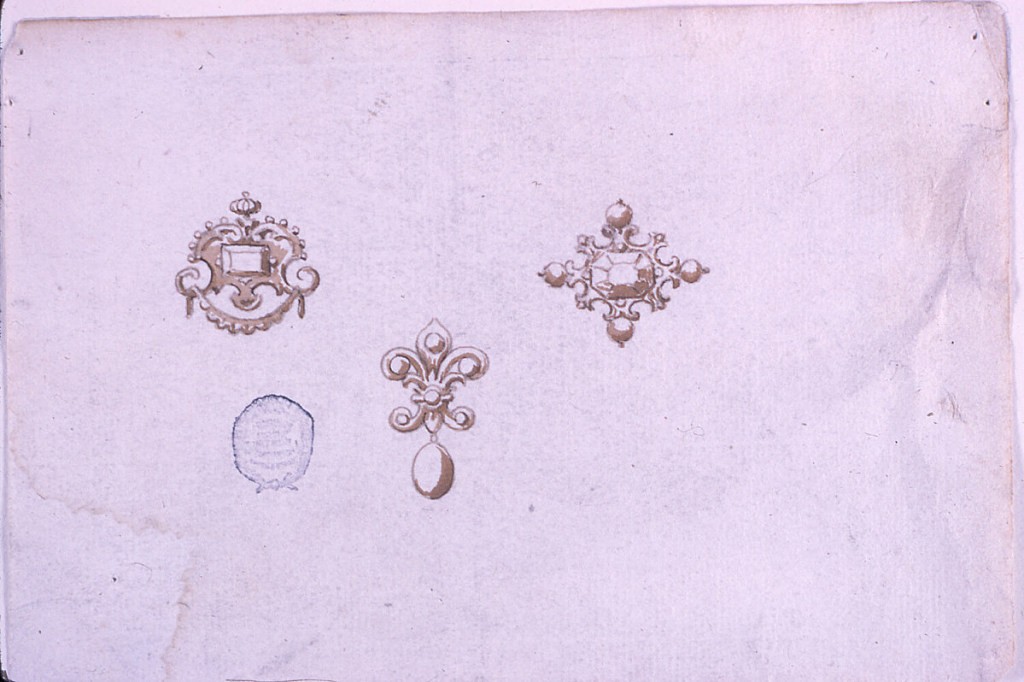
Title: Design for Three Brooches
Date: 1825–50
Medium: Pen and ink, brush and sepia on paper
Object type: Drawing
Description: Above at left, an escutcheon with a d drapery festoon and a diamond in the center. At right, an octagonal diamond framed by volutes with pearls. In the center, a fleur-de-lys with a hanging drop.